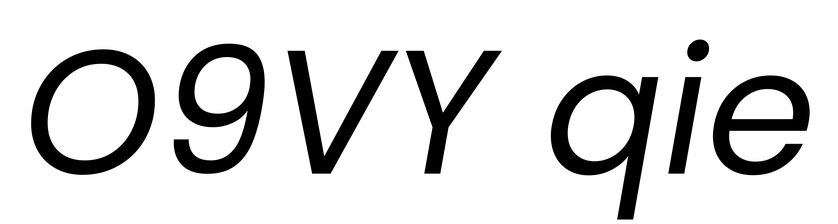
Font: Poppins-Italic